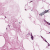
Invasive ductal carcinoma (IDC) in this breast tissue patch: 0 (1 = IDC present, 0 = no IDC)